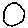
Label: circle